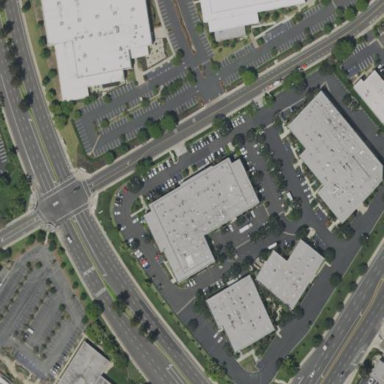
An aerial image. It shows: Commercial building.